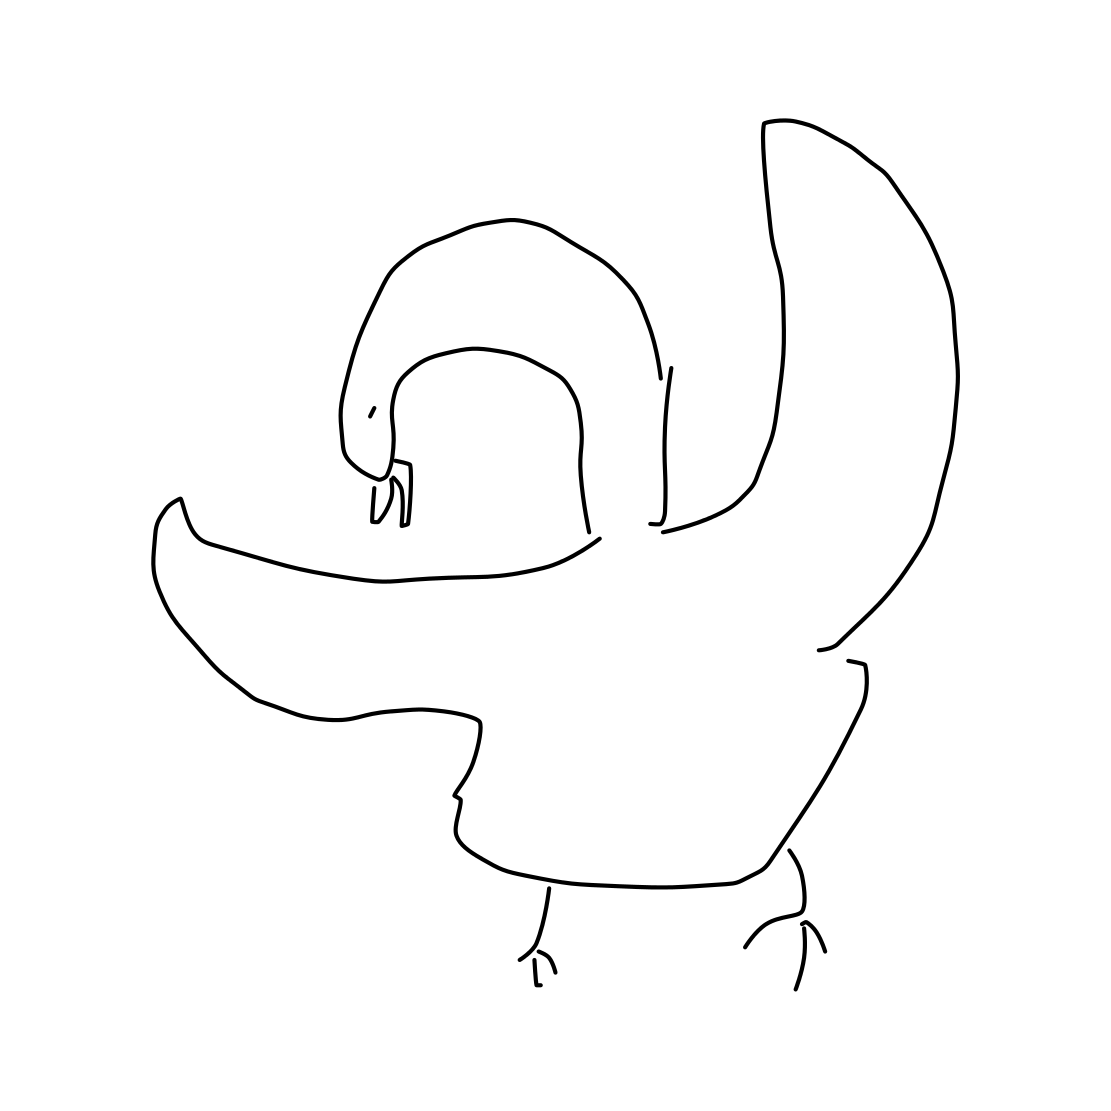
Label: swan